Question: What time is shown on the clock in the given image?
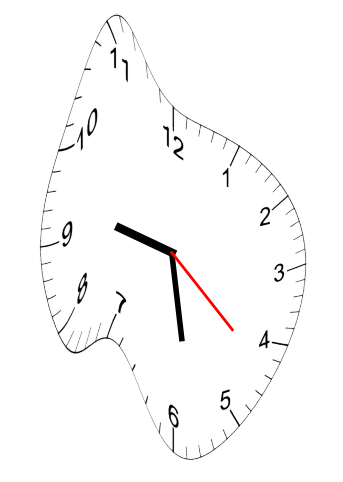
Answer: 09:28:22